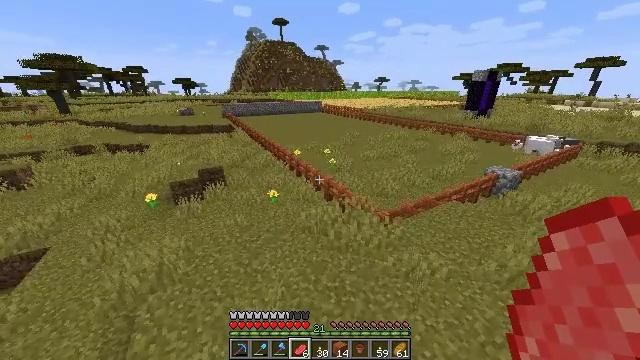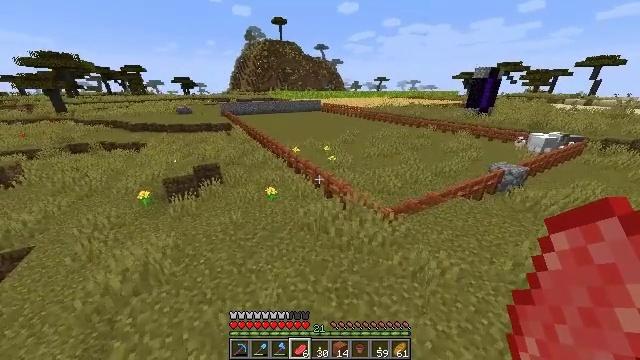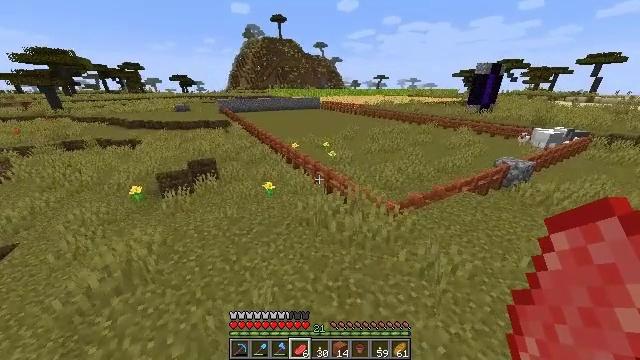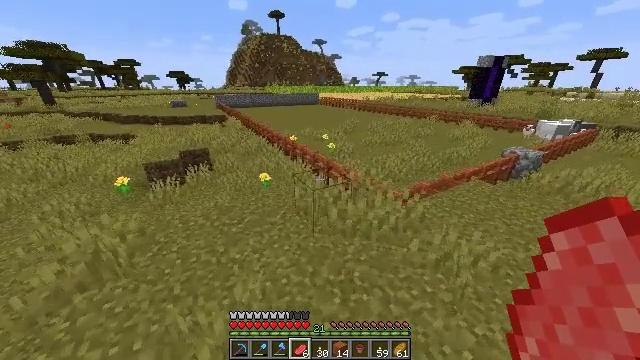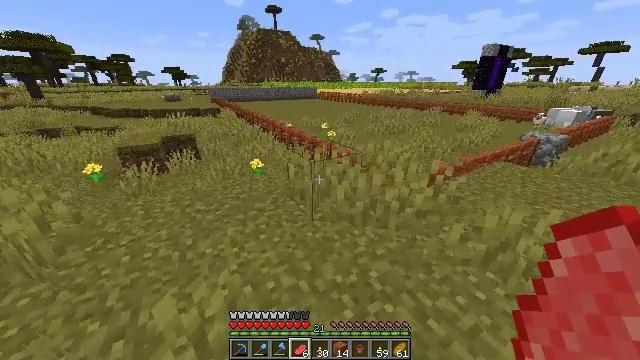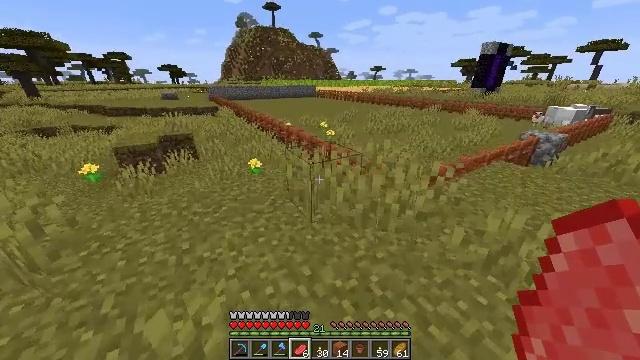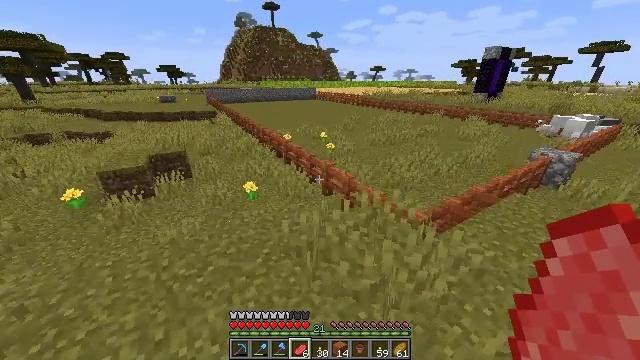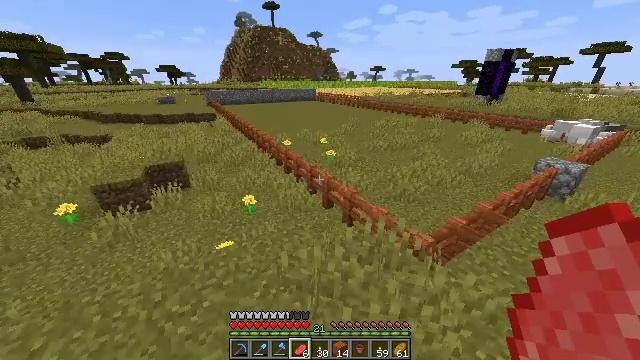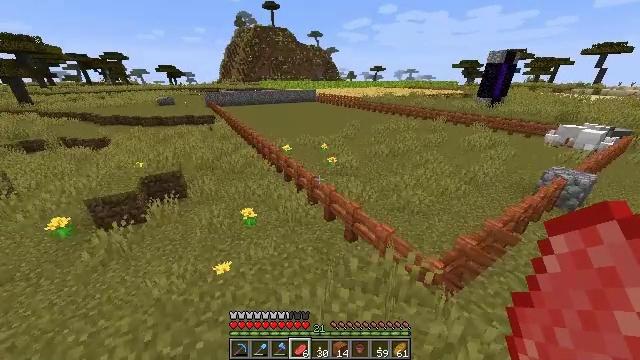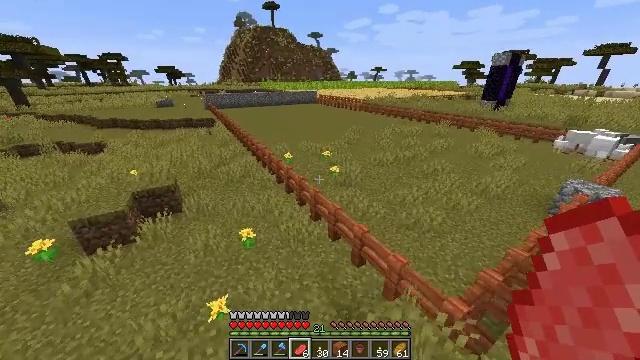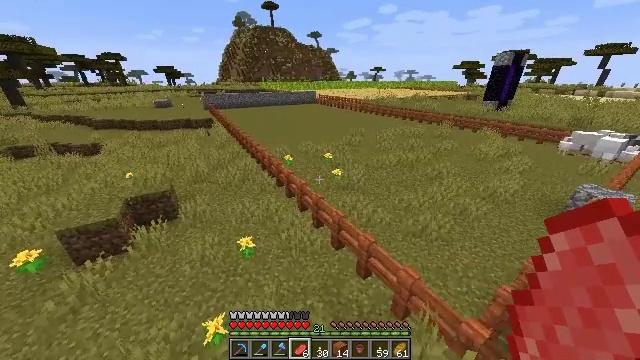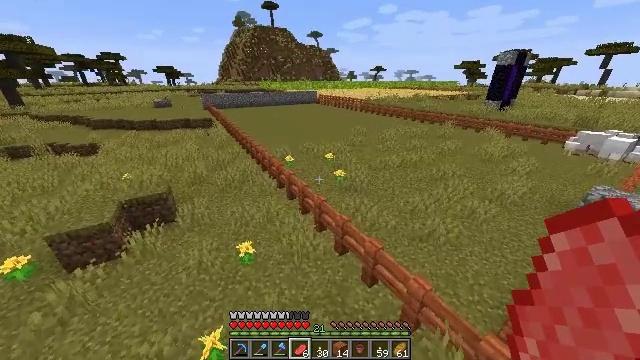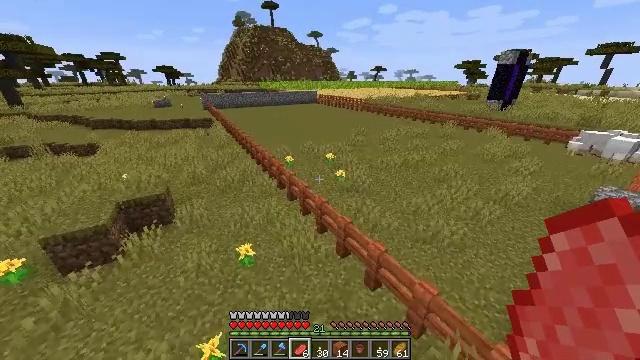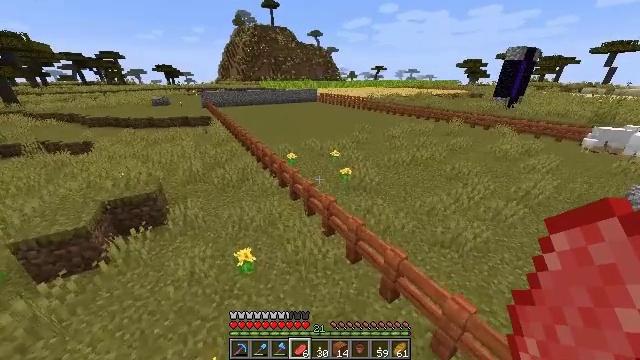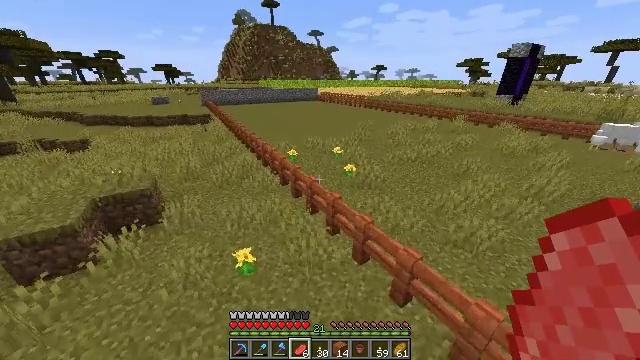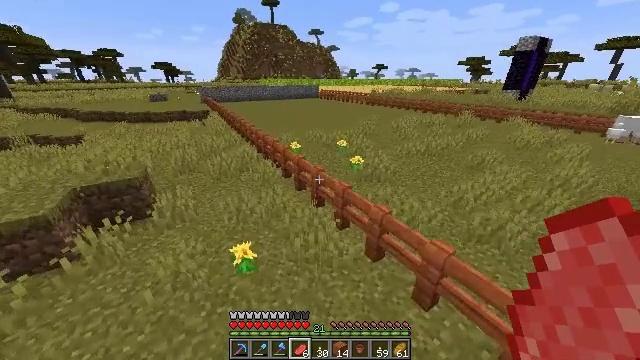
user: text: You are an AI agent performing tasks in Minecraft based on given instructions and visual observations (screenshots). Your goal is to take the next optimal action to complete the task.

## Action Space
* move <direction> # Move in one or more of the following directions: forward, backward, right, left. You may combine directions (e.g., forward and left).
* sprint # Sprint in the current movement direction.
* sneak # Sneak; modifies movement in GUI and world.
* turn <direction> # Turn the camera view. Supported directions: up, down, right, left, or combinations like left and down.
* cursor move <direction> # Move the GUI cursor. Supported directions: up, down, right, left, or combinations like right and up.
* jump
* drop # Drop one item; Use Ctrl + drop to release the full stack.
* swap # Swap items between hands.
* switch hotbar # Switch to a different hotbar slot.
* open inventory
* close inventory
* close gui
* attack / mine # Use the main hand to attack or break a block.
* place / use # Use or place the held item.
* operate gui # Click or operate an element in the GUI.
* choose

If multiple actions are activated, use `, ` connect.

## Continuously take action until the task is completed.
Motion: motion action
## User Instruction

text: Mine the acacia fence.
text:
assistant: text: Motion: move forward, sprint, jump
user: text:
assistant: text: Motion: move forward, sprint, jump
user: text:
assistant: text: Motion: move forward, sprint, jump
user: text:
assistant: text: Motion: move forward, sprint, jump
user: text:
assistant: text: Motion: move forward, sprint, jump
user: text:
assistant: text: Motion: move forward and move left, sprint, jump
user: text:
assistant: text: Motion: move forward and move left, sprint, jump
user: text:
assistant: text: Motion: move forward and move left, sprint, jump
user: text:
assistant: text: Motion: move forward and move left, sprint, jump
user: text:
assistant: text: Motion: move forward and move left, sprint, jump
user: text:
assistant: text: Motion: move forward and move left, sprint, jump
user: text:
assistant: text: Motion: move forward and move left, sprint, jump
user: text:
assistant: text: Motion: move forward and move left, sprint, jump
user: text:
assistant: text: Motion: move forward and move left, sprint, jump
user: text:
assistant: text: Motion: move forward and move left, sprint, jump
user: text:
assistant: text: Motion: move forward and move left, sprint, jump
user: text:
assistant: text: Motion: move forward and move left, sprint, jump
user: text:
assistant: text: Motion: move forward and move left, sprint, jump
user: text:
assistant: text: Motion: move forward and move left, sprint, turn left, jump
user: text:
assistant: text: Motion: move forward and move left, sprint, turn left, jump
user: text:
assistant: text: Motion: move forward and move left, sprint, turn left, jump
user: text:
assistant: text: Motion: move forward and move left, sprint, turn left, jump
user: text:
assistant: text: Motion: move forward and move left, sprint, turn left, jump
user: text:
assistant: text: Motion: move forward and move left, sprint, turn left, jump
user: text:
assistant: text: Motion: move forward and move left, sprint, turn left and up, jump
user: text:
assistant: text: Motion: move forward, sprint, turn left and up, jump
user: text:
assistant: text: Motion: move forward, sprint, jump
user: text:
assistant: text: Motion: move forward, sprint, turn left, jump
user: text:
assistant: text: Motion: move forward, sprint, turn left and up, jump
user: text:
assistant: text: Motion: move forward, sprint, turn left and up, jump